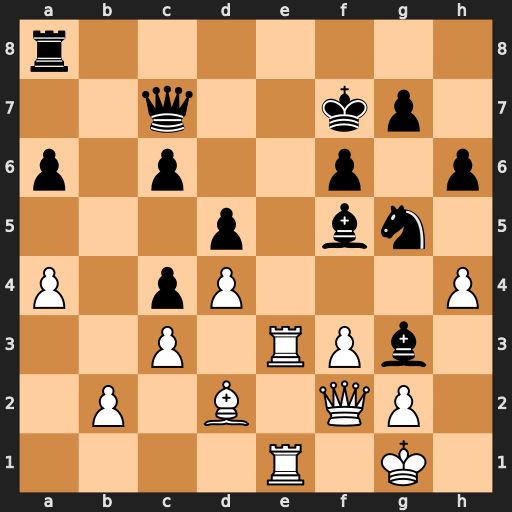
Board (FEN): r7/2q2kp1/p1p2p1p/3p1bn1/P1pP3P/2P1RPb1/1P1B1QP1/4R1K1
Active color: w
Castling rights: -
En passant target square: -
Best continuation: Re7+ Qxe7 Rxe7+ Kxe7 Qxg3